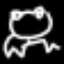
Label: frog